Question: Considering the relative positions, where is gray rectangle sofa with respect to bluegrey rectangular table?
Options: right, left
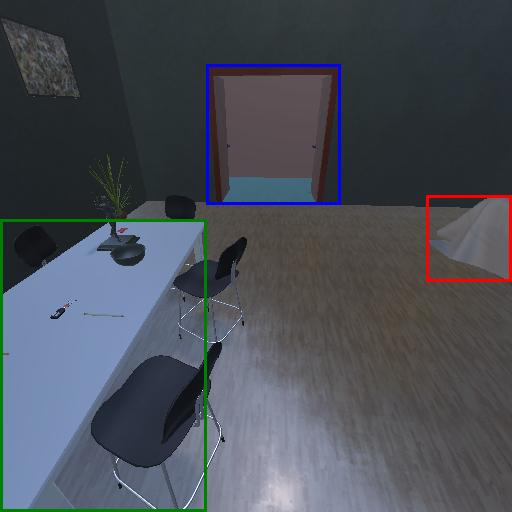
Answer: right